Interaction volume radius: 10 \u00c5
Interaction volume height: 15 \u00c5
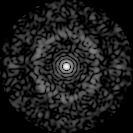
Disorder parameter: 0.7839